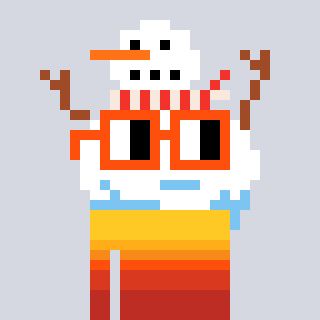
a pixel art character with square orange glasses, a snowman-shaped head and a grayscale-colored body on a cool background